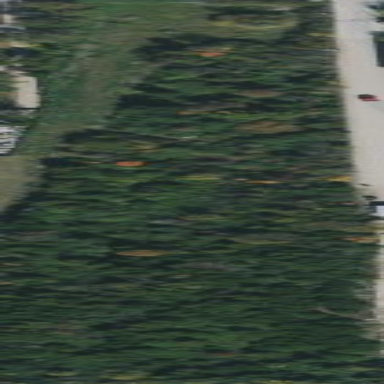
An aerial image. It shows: Grassy area within woodland setting.